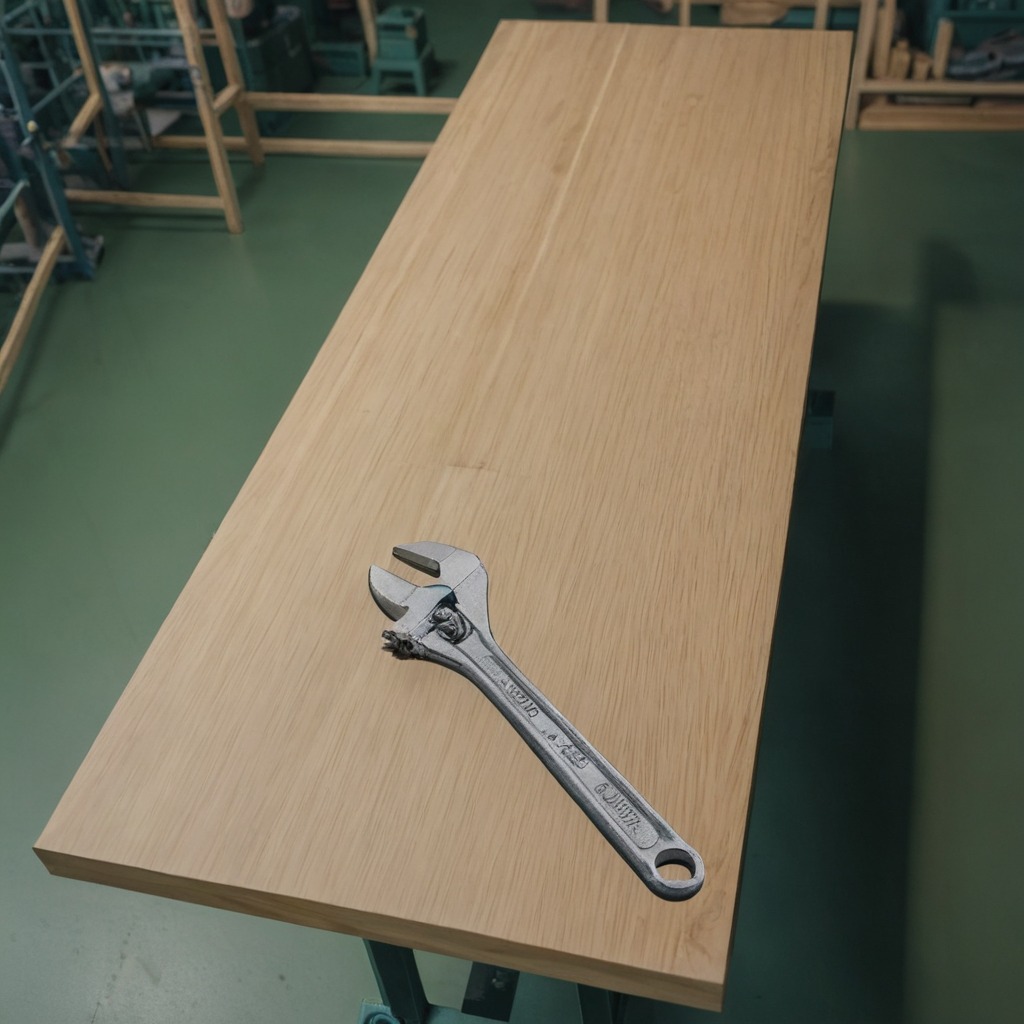
An wrench is lying on the workbench inside a coastal fishing gear workshop.